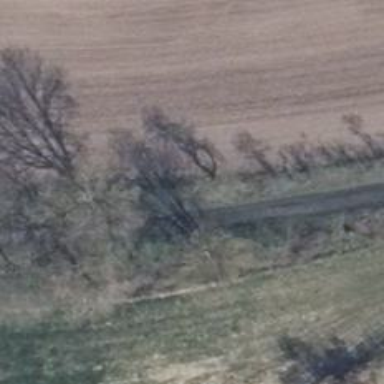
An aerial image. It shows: Gravel track of grade3 type.